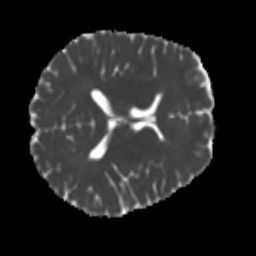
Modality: MD
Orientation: axial
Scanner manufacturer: siemens
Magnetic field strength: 3 T
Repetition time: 4 s
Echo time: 0.0594 s